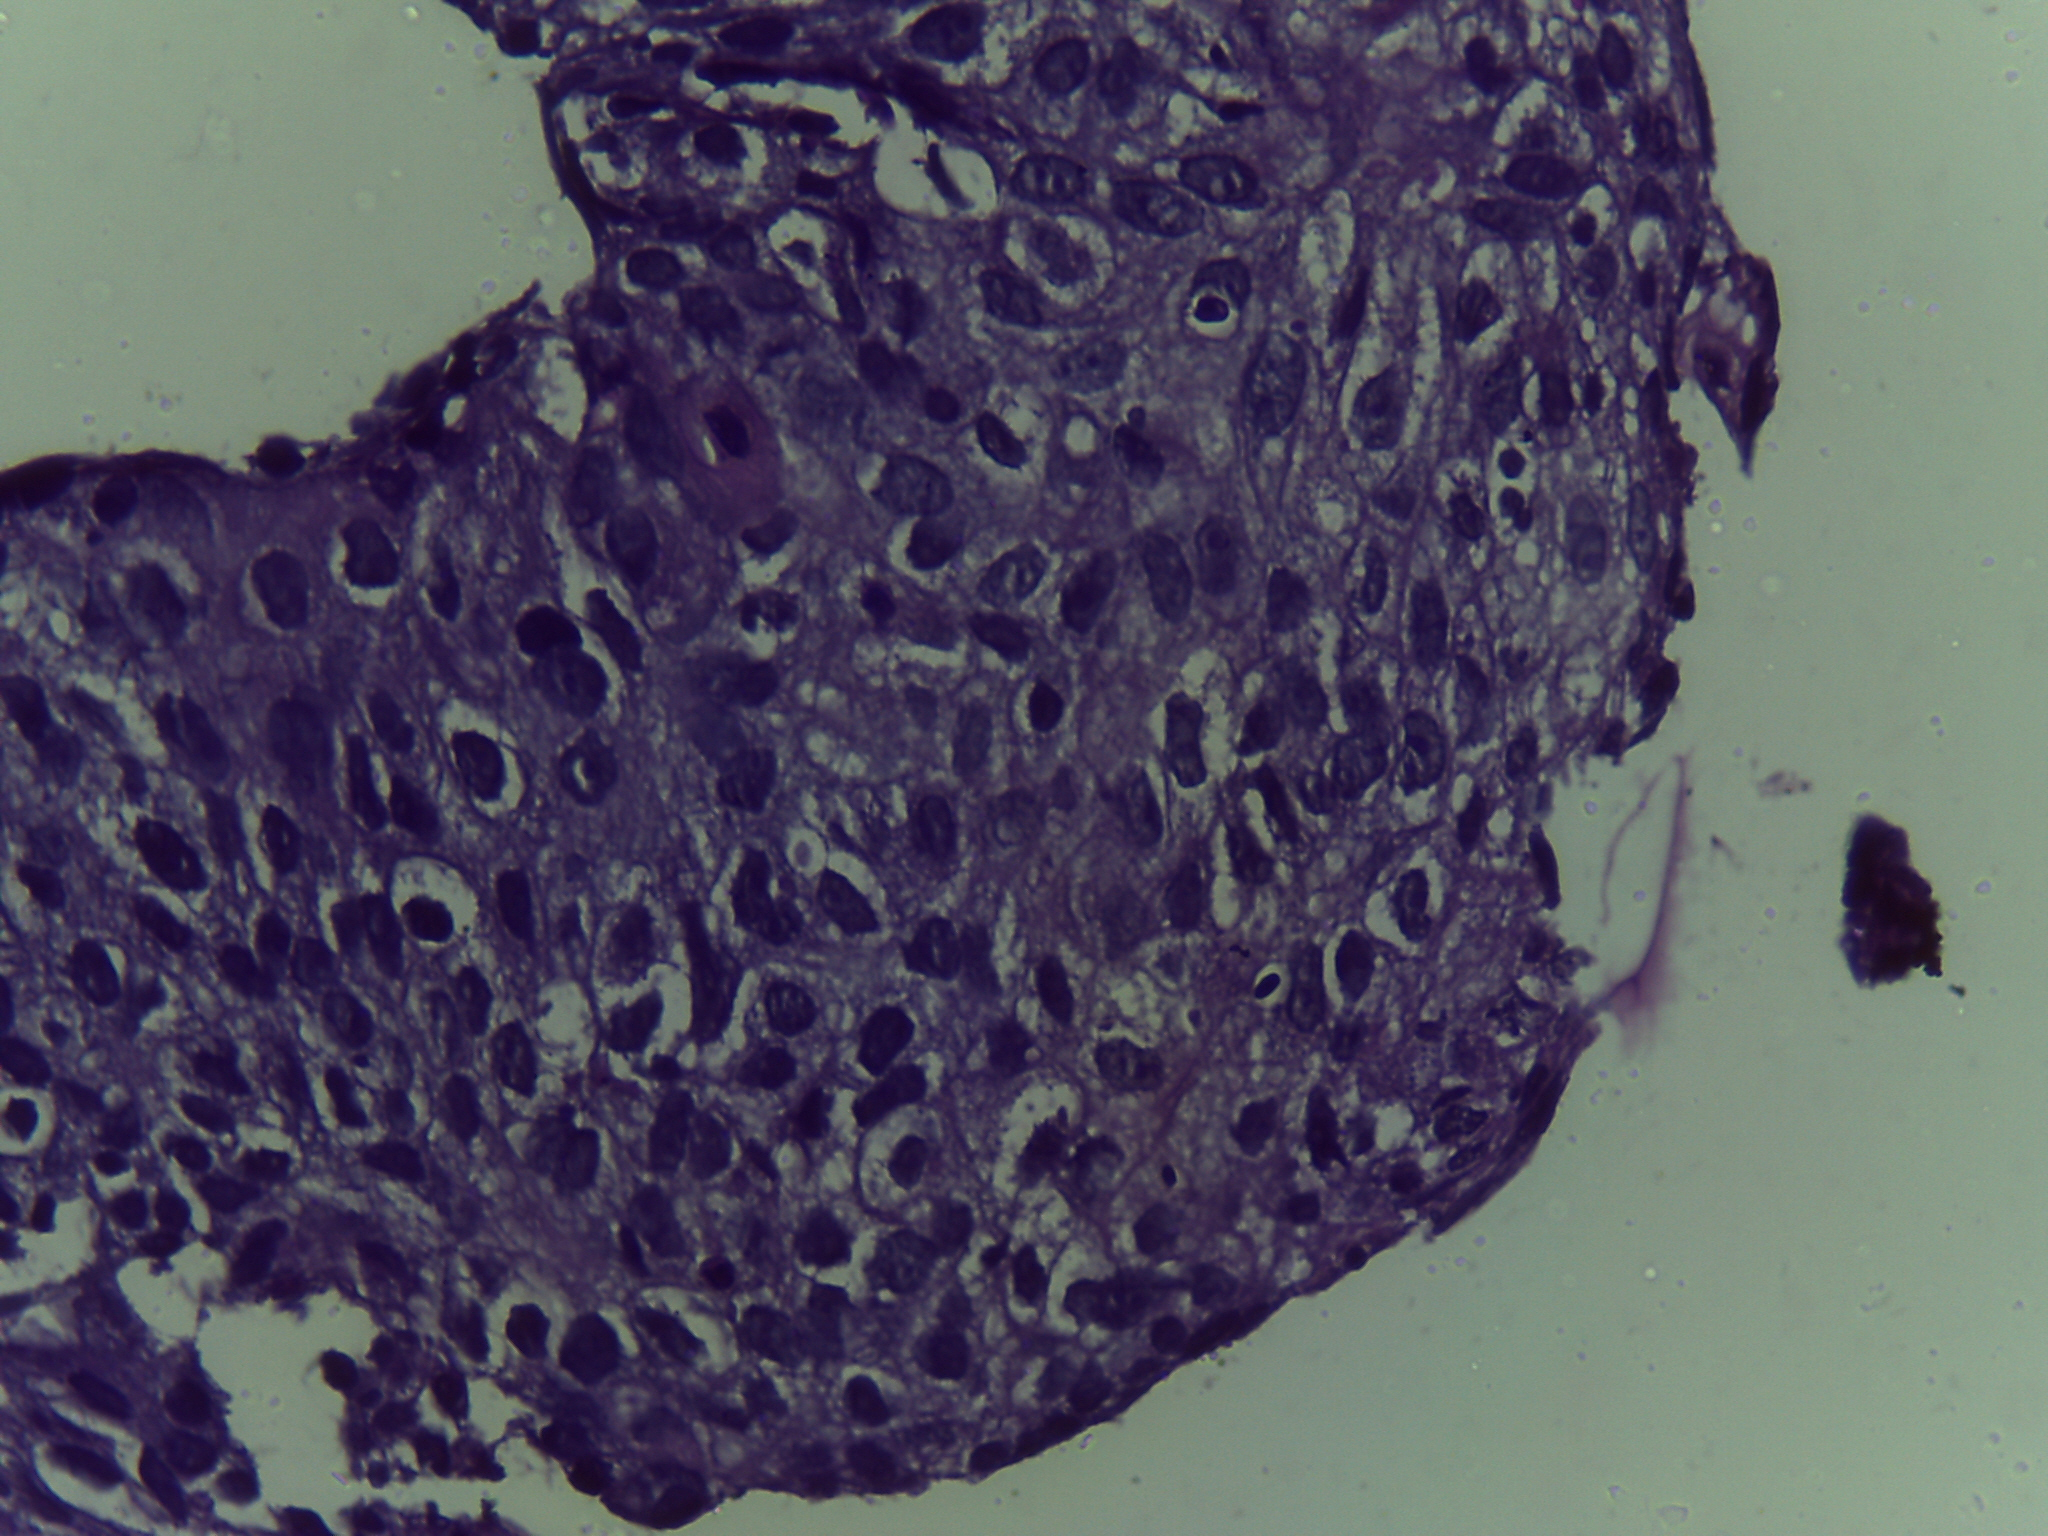
Diagnosis: OSCC